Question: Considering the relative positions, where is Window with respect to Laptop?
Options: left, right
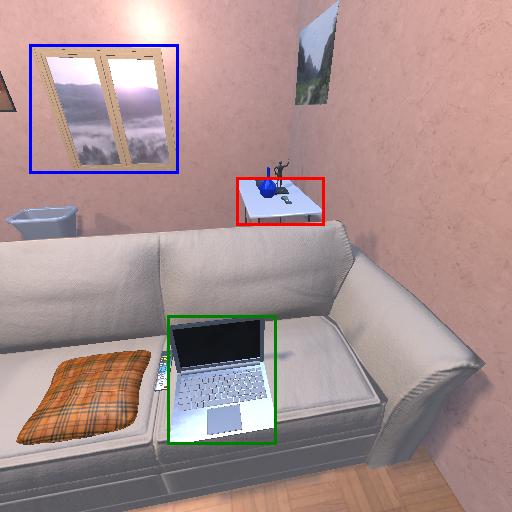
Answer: left